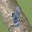
Label: 1